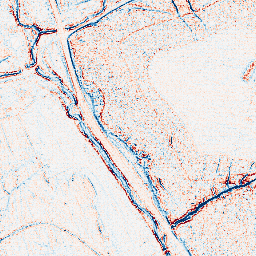
Category: classical
Decomposition family: uniform
Decomposition parameters: size: 3
Upsampling method: bilinear
Upsampling parameters: scale: 8
Upsampling scale: 8